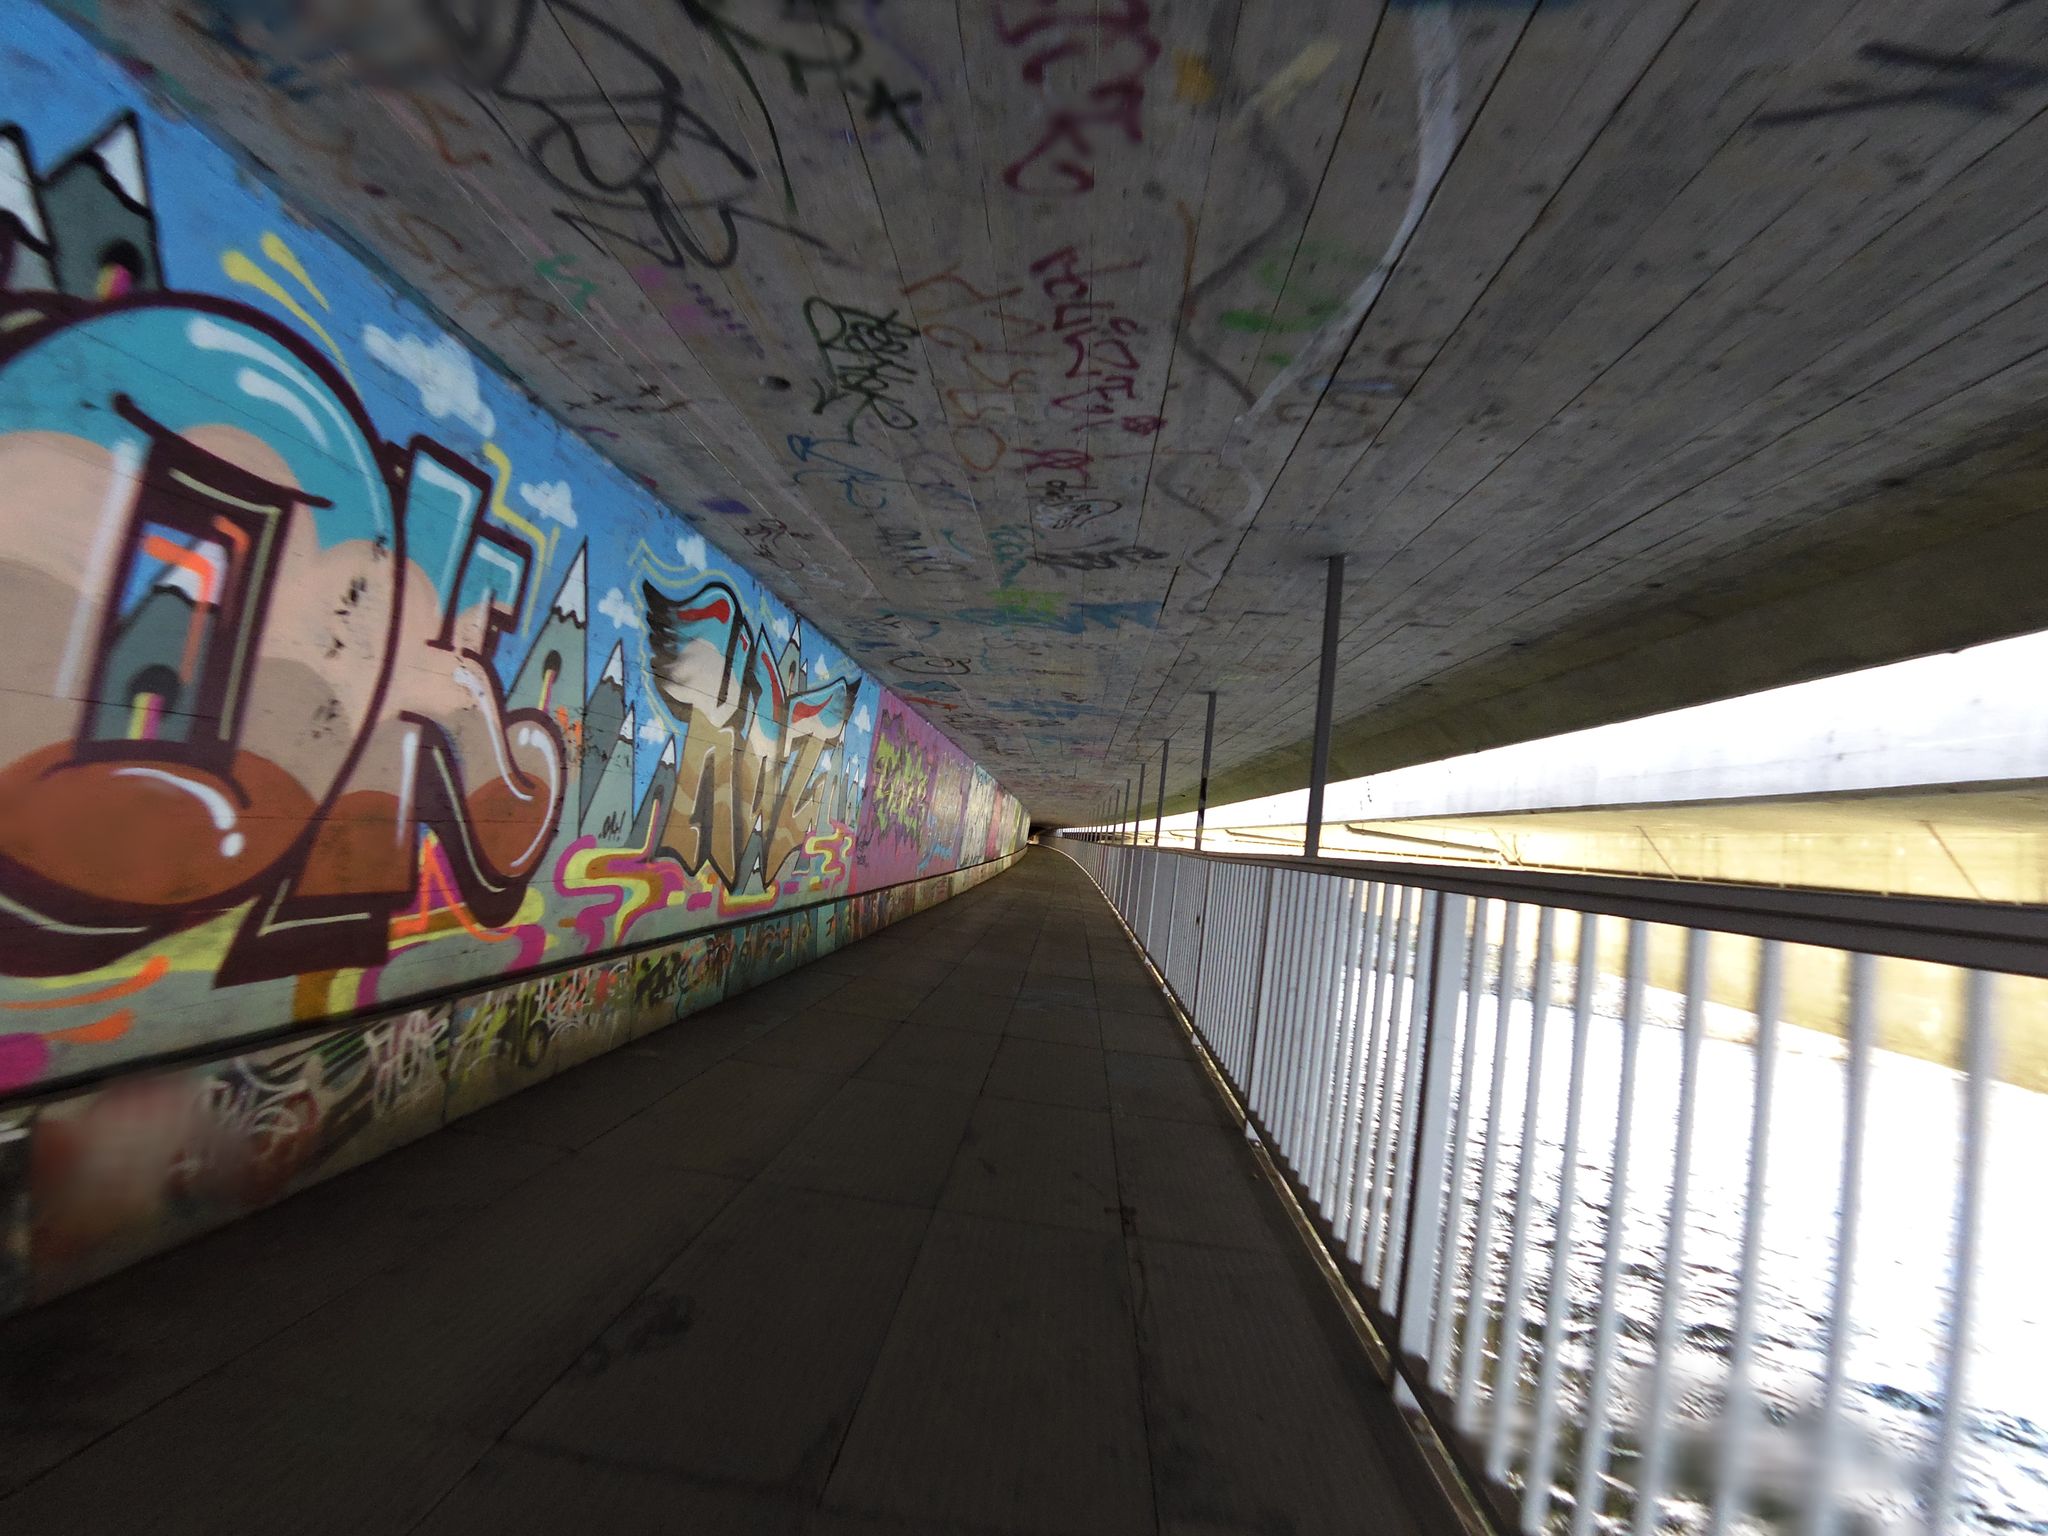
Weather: snowy
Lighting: day
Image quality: good
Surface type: cycling surface
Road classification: track, steps, footway
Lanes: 3, 4
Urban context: urban centre
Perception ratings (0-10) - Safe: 1.38, Lively: 2.39, Beautiful: 4.02, Boring: 6.19, Depressing: 4.92, Wealthy: 2.66